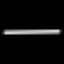
Label: line